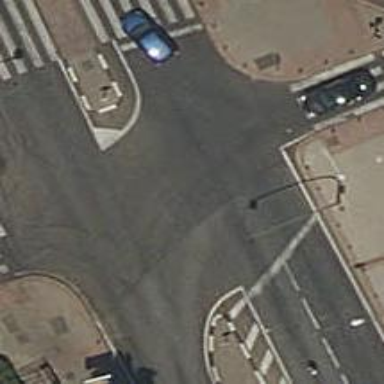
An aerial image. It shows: Road with traffic signals.